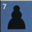
Piece: bP